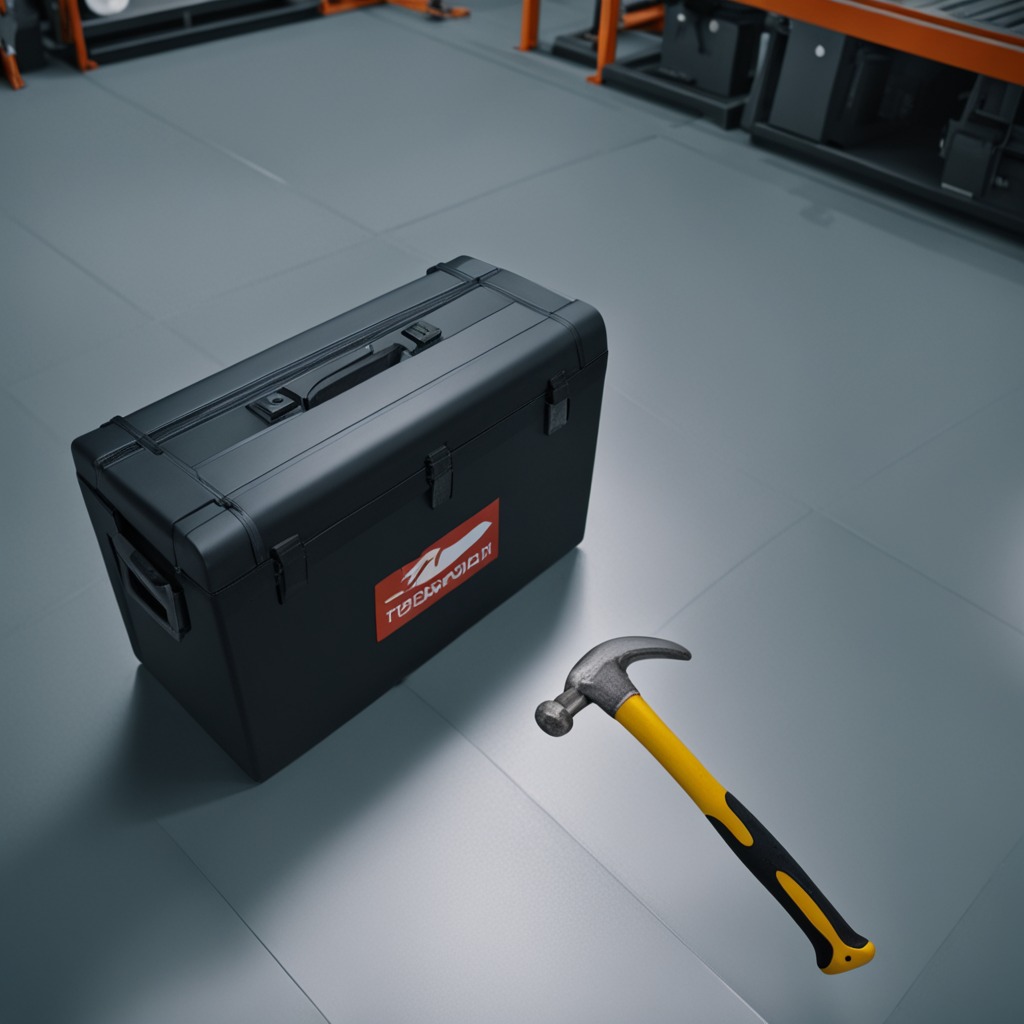
A hammer lying on a toolbox surface in an airplane hangar workshop.